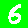
Digit: 6